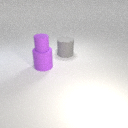
large purple rubber cylinder below small purple rubber cylinder